Question: I have this simple pricing table. I'd want to insert another 2 columns displaying MIN and MAX values from column .
Here's a screenshot that shows how columns should look like:

'''
<?php
$i=0;
while ($i < $num) {
$cod=mysql_result($result,$i,"cod_int");
$name=mysql_result($result,$i,"nome");
$conf=mysql_result($result,$i,"conf");
$type=mysql_result($result,$i,"tipo");
$cconf=mysql_result($result,$i,"cost");
$cunit=mysql_result($result,$i,"costo_prod");
$incqta=mysql_result($result,$i,"incid_qta");
$inconf=($cconf*$incqta/100)+($cunit*$incqta/100);
if ($cunit > 0 && $cunit <= 0.2500) {
$incprd=$cunit*10/100; }
elseif ($cunit > 0.2500 && $cunit <= 0.5000) {
$incprd=$cunit*5/100; }
else {
$incprd=0; }
$przoff=($cconf+$cunit+$inconf+$incprd);
?>
<tr>
/* TABLE CONTENT */
</tr>
<?php $i++; } ?>
'''
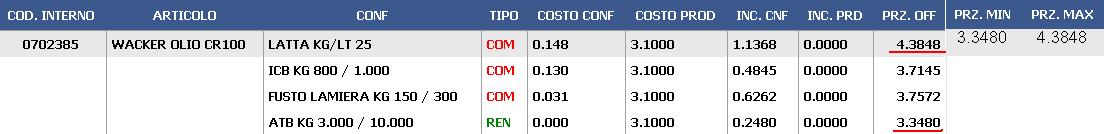
Answer: Find the min and max value before printing the table with same process. Then print in table.
Process 1:
'''
<?php
$i = 0;
while ($i < $num) {
$cunit = mysql_result($result, $i, "costo_prod");
$incqta = mysql_result($result, $i, "incid_qta");
$inconf = ($cconf * $incqta / 100) + ($cunit * $incqta / 100);
if ($cunit > 0 && $cunit <= 0.2500) {
$incprd = $cunit * 10 / 100;
} elseif ($cunit > 0.2500 && $cunit <= 0.5000) {
$incprd = $cunit * 5 / 100;
} else {
$incprd = 0;
}
$przoff = ($cconf + $cunit + $inconf + $incprd);
if ($i == 0) {
$min_val = $przoff;
$max_val = $przoff;
} else {
if ($przoff < $min_val) {
$min_val = $przoff;
}
if ($przoff > $max_val) {
$max_val = $przoff;
}
}
?>
<?php
$i++;
}
$i = 0;
while ($i < $num) {
$cod = mysql_result($result, $i, "cod_int");
$name = mysql_result($result, $i, "nome");
$conf = mysql_result($result, $i, "conf");
$type = mysql_result($result, $i, "tipo");
$cconf = mysql_result($result, $i, "cost");
$cunit = mysql_result($result, $i, "costo_prod");
$incqta = mysql_result($result, $i, "incid_qta");
$inconf = ($cconf * $incqta / 100) + ($cunit * $incqta / 100);
if ($cunit > 0 && $cunit <= 0.2500) {
$incprd = $cunit * 10 / 100;
} elseif ($cunit > 0.2500 && $cunit <= 0.5000) {
$incprd = $cunit * 5 / 100;
} else {
$incprd = 0;
}
$przoff = ($cconf + $cunit + $inconf + $incprd);
$min_val = $min_val;
$max_val = $max_val;
?>
<tr>
/* TABLE CONTENT */
</tr>
<?php
$i++;
}
?>
'''
Process 2:
'''
<?php
$min_val = "";
$max_val = "";
$i = 0;
while ($i < $num) {
$cunit = mysql_result($result, $i, "costo_prod");
$incqta = mysql_result($result, $i, "incid_qta");
$inconf = ($cconf * $incqta / 100) + ($cunit * $incqta / 100);
if ($cunit > 0 && $cunit <= 0.2500) {
$incprd = $cunit * 10 / 100;
} elseif ($cunit > 0.2500 && $cunit <= 0.5000) {
$incprd = $cunit * 5 / 100;
} else {
$incprd = 0;
}
$przoff = ($cconf + $cunit + $inconf + $incprd);
if ($przoff < $min_val || empty($min_val)) {
$min_val = $przoff;
}
if ($przoff > $max_val || empty($max_val)) {
$max_val = $przoff;
}
?>
<?php
$i++;
}
$i = 0;
while ($i < $num) {
$cod = mysql_result($result, $i, "cod_int");
$name = mysql_result($result, $i, "nome");
$conf = mysql_result($result, $i, "conf");
$type = mysql_result($result, $i, "tipo");
$cconf = mysql_result($result, $i, "cost");
$cunit = mysql_result($result, $i, "costo_prod");
$incqta = mysql_result($result, $i, "incid_qta");
$inconf = ($cconf * $incqta / 100) + ($cunit * $incqta / 100);
if ($cunit > 0 && $cunit <= 0.2500) {
$incprd = $cunit * 10 / 100;
} elseif ($cunit > 0.2500 && $cunit <= 0.5000) {
$incprd = $cunit * 5 / 100;
} else {
$incprd = 0;
}
$przoff = ($cconf + $cunit + $inconf + $incprd);
$min_val = $min_val;
$max_val = $max_val;
?>
<tr>
/* TABLE CONTENT */
</tr>
<?php
$i++;
}
?>
'''
Only difference is min value and max value initializing.